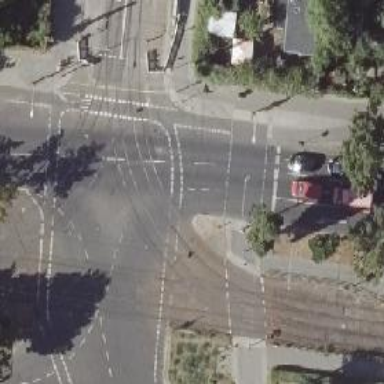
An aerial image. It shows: Footway crossing with traffic signals and island.